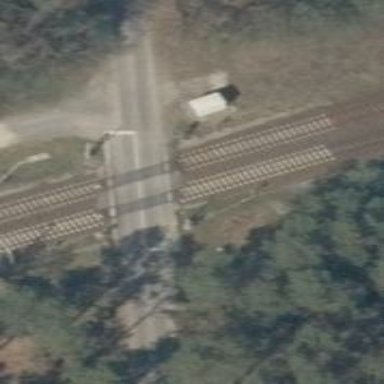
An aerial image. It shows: Railway level crossing.